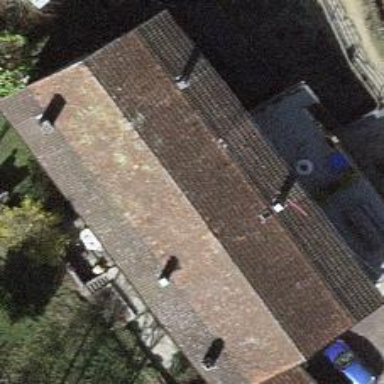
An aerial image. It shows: Building with gabled roof oriented along its length.